Aerial crown-view tile of a tropical tree (Barro Colorado Island, Panama), acquired 20250124:
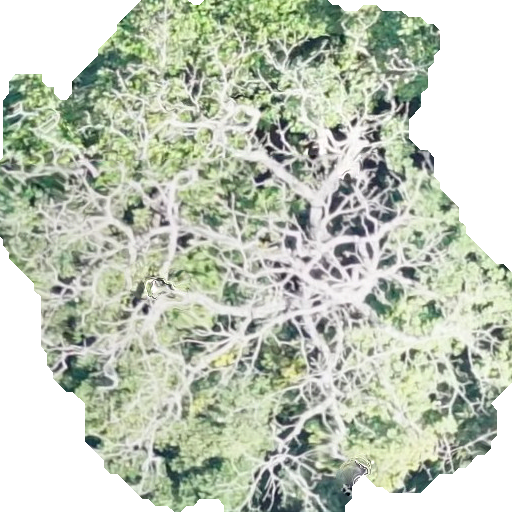
Species: Pseudobombax septenatum
GBIF accepted scientific name: Pseudobombax septenatum
Crown area: 308.845 m²